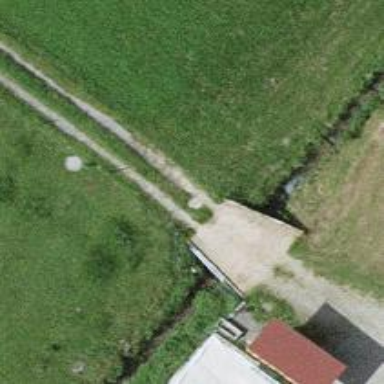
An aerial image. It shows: Track road with bridge.